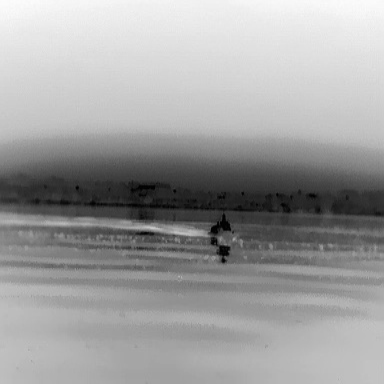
There is a warship in the infrared image.